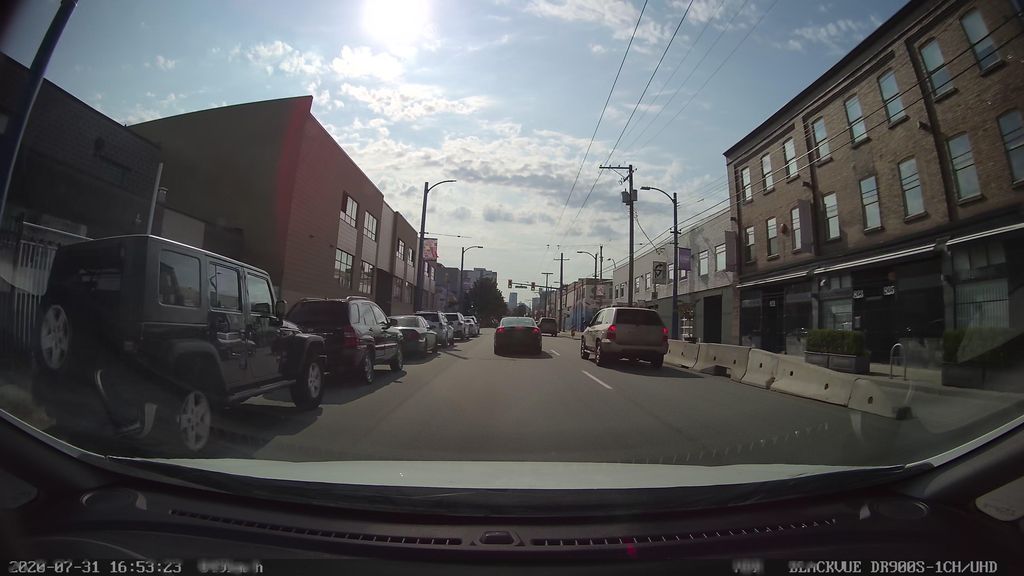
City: vancouver